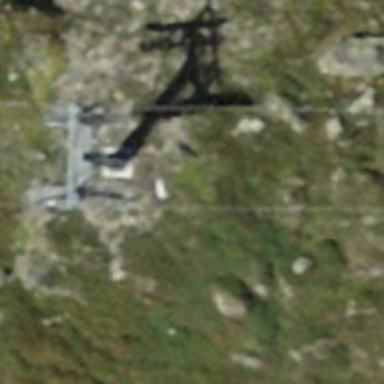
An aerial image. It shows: Pylon for aerialway.